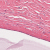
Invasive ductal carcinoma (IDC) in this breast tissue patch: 0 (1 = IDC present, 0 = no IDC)